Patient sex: M
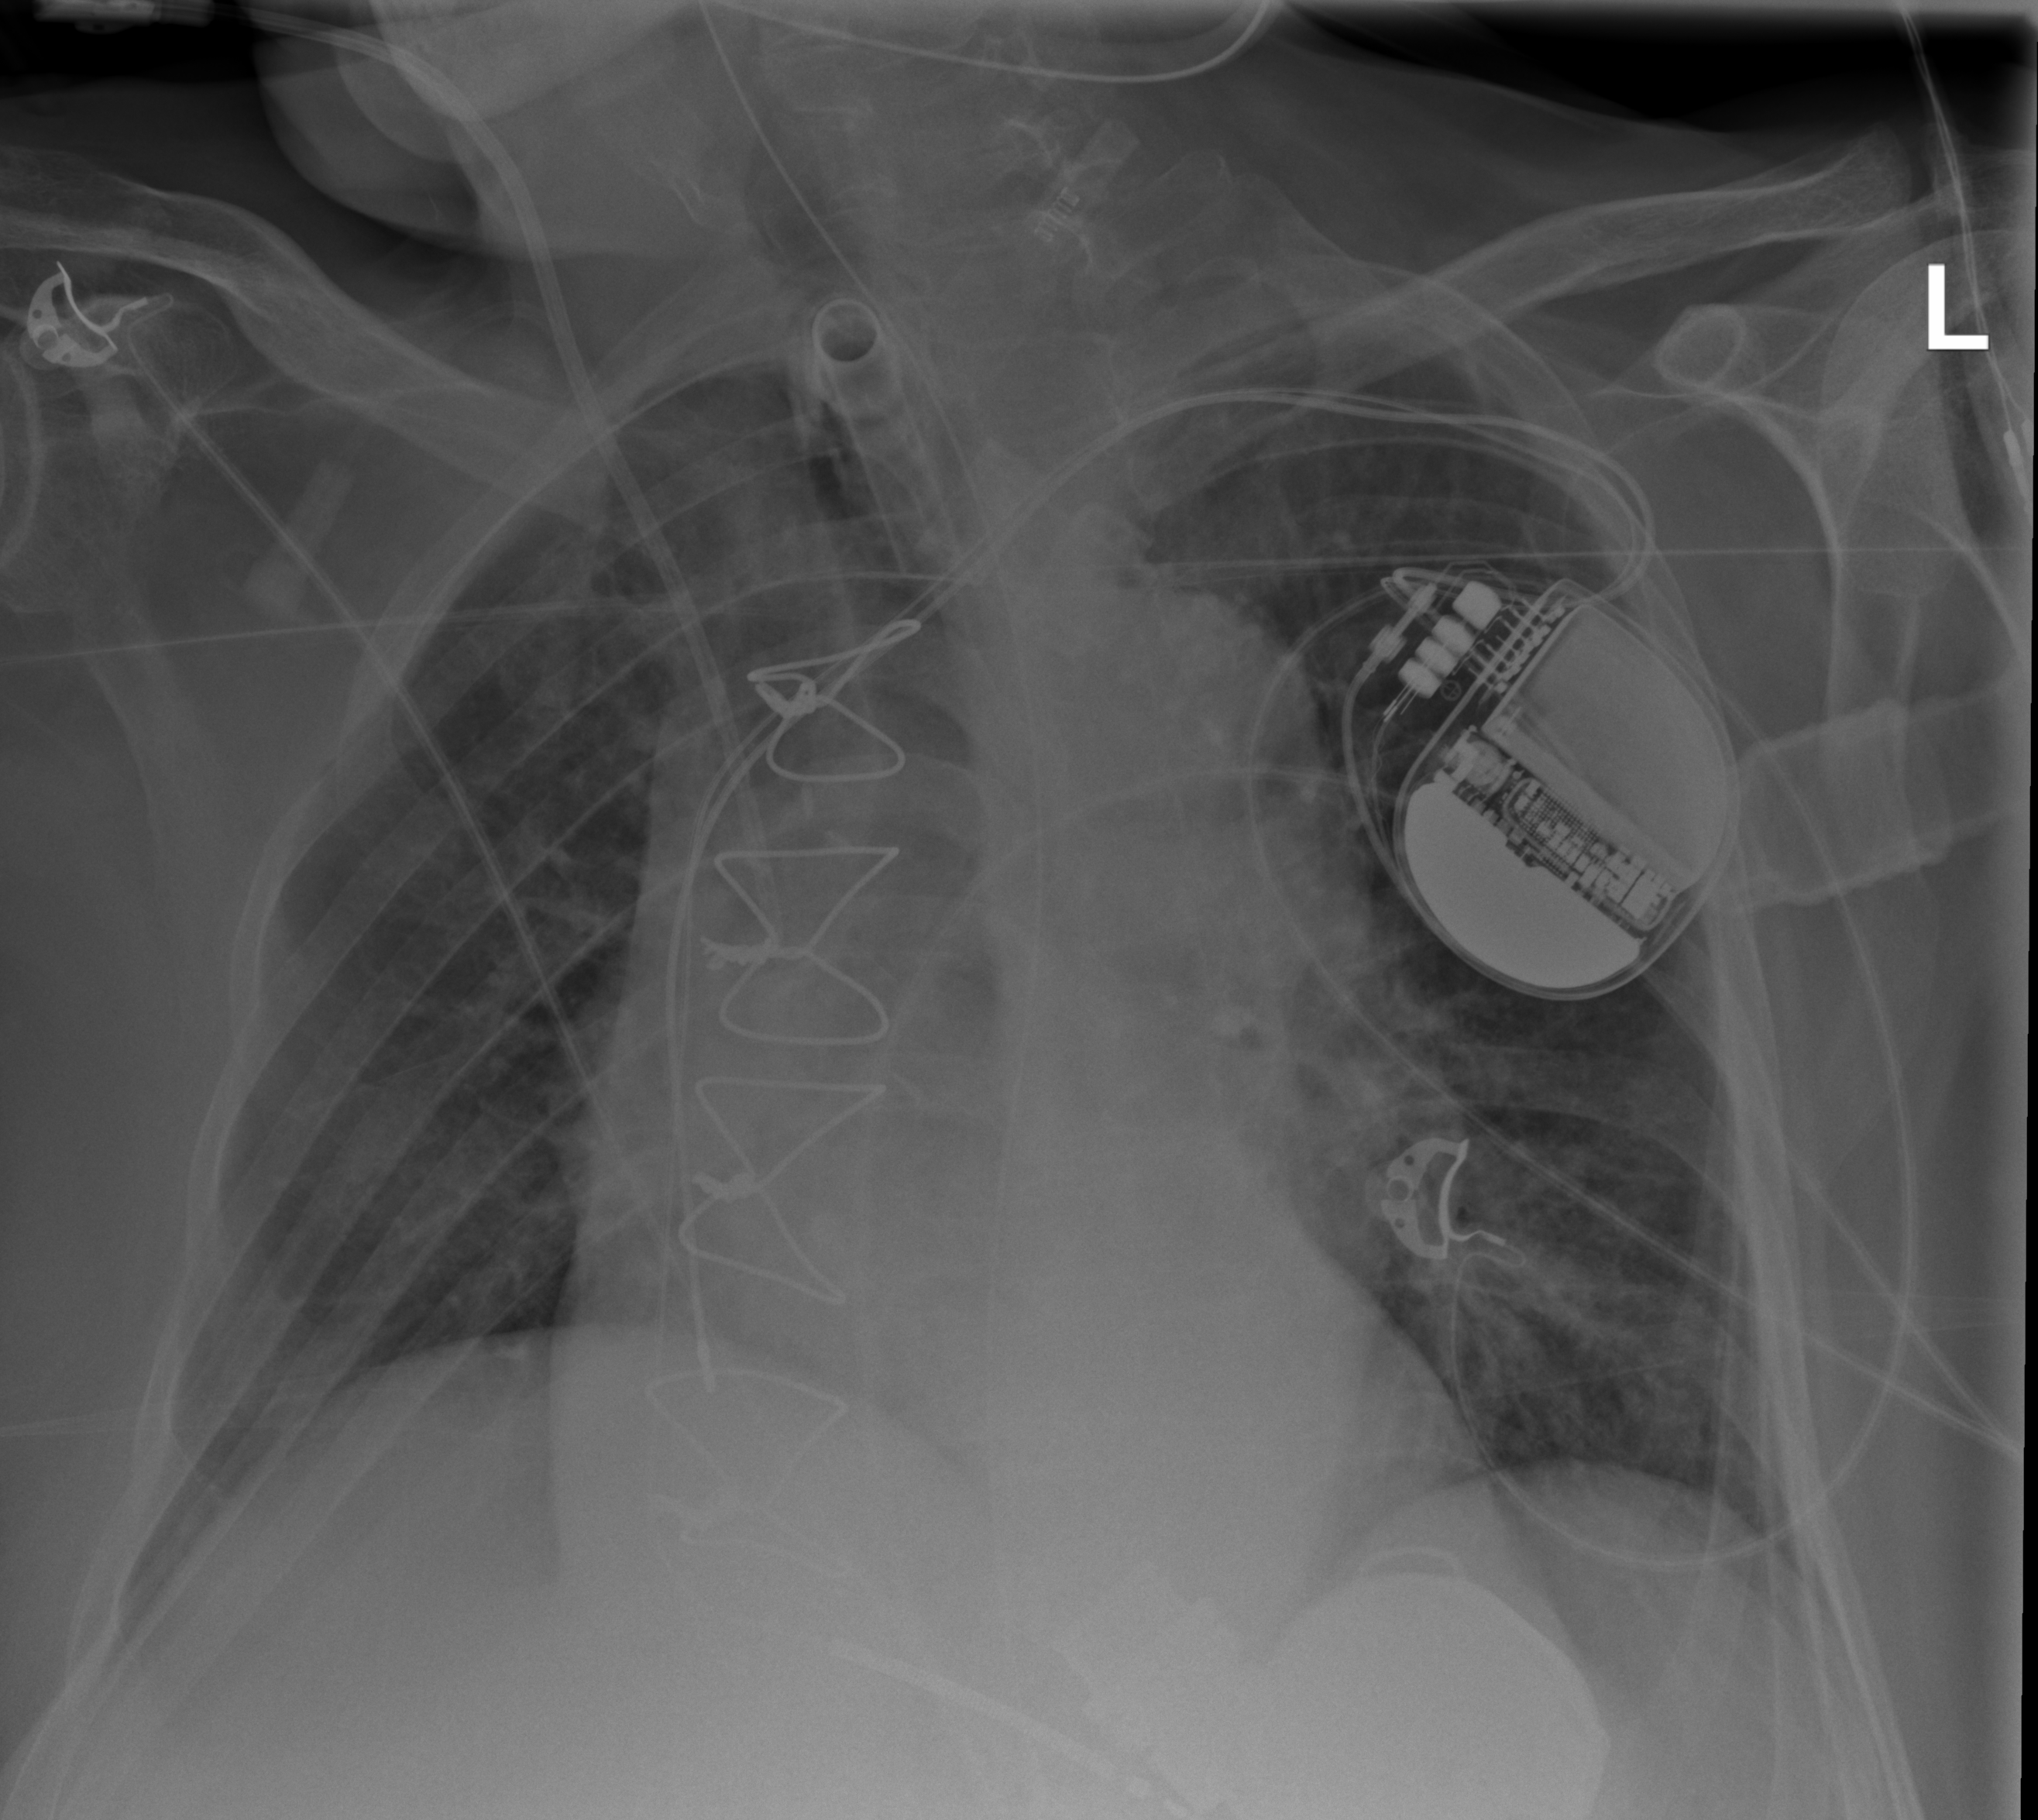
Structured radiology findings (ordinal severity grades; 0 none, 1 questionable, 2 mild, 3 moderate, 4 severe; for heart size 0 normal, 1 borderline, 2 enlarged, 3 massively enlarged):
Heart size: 1
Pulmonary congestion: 2
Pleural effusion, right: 2
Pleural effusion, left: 0
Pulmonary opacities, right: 1
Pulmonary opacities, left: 2
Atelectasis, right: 2
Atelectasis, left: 2